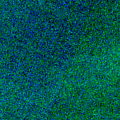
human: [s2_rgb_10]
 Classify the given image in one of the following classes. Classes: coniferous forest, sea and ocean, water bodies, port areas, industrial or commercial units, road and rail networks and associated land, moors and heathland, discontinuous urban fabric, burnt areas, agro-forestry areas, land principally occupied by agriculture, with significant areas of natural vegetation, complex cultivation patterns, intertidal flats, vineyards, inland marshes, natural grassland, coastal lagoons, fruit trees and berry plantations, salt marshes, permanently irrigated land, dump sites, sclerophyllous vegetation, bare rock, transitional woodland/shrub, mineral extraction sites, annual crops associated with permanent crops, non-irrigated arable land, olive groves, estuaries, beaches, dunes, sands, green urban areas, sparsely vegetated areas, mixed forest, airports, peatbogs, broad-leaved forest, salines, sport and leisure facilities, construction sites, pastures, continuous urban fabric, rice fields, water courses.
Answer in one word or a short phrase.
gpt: sea and ocean